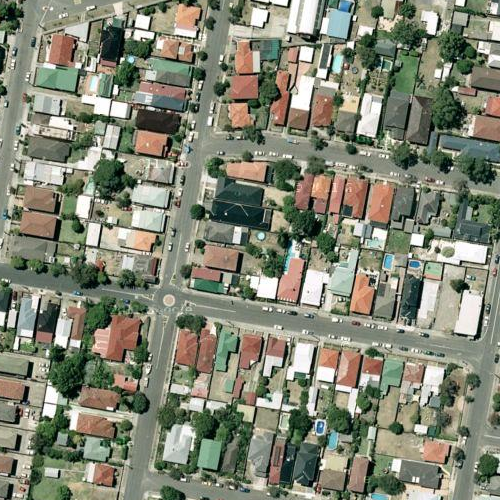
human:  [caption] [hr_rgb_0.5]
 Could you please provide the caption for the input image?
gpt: A residential area with many houses arranged neatly and divided into rectangles by some roads .

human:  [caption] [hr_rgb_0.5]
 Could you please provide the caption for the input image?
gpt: This is a residential area with many houses arranged neatly and some roads go through this area .

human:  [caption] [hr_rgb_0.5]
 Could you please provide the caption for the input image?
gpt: A residential area with lots of houses divided into rectangles by some roads .

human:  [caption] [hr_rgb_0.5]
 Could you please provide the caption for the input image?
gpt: Many houses arranged neatly and divided into rectangles by some roads .

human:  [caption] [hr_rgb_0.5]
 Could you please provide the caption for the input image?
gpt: Many houses arranged nratly with some roads go through this area .